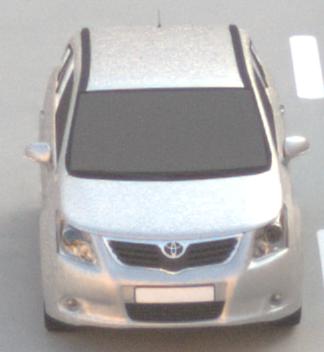
Make: Toyota
Model: Avensis 1.6
Detailed model: Avensis (T27) Notch Back
Model produced from: 2009/01
Model produced until: 2010/08
Doors: 4
Color: white
Road condition: dry road
Daytime: sunrise or sunset
Contrast: low contrast